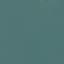
Label: SeaLake